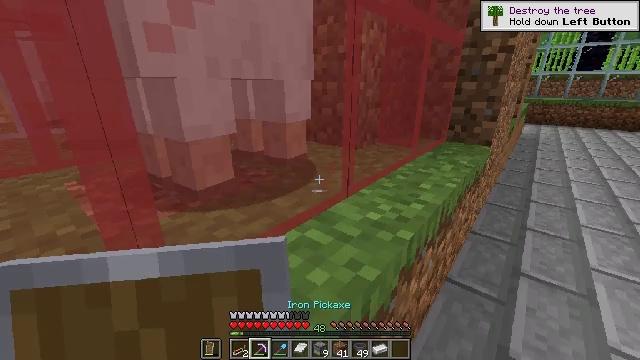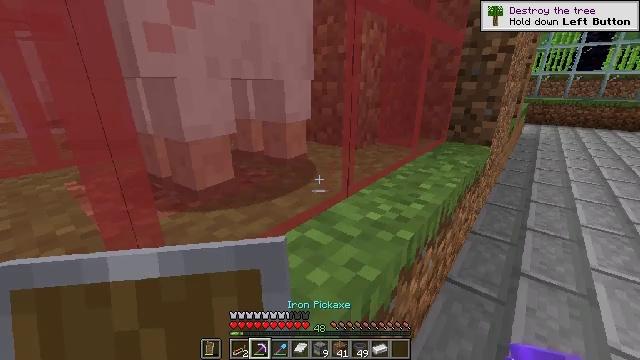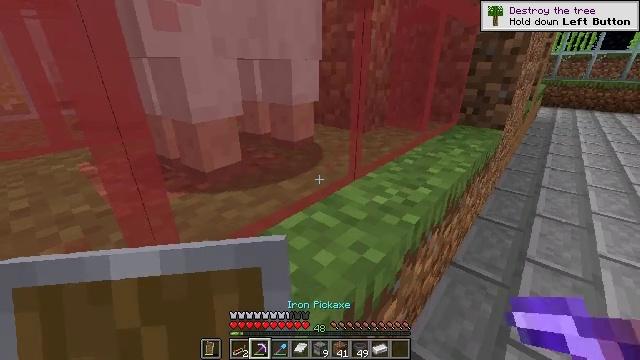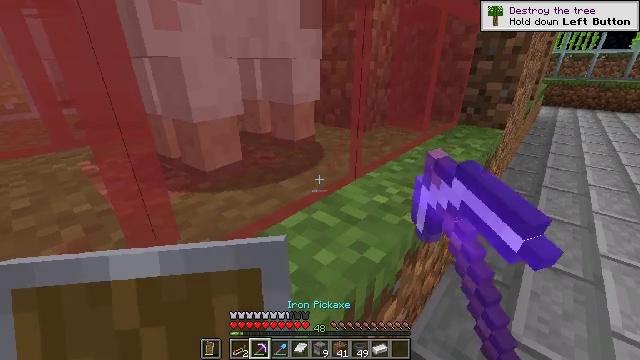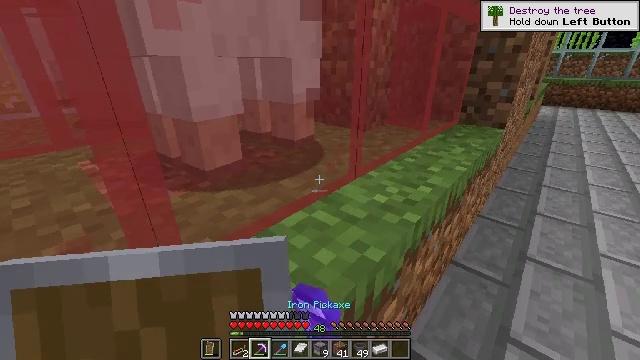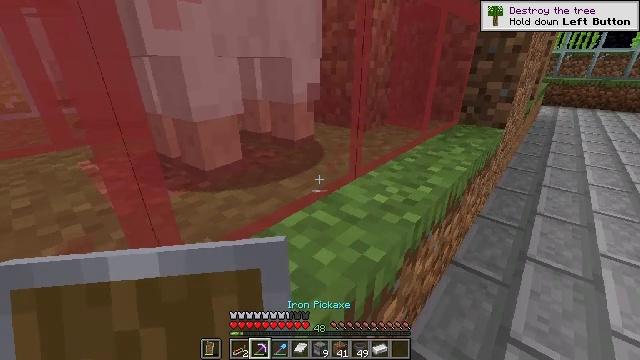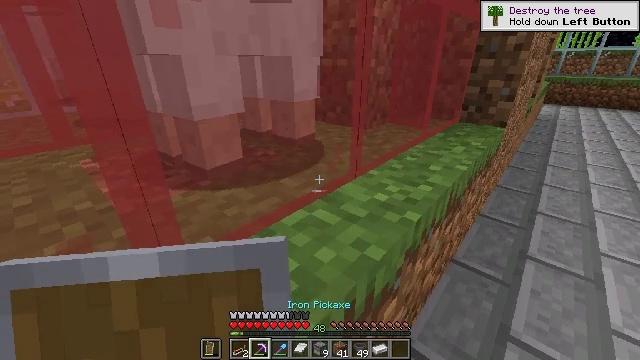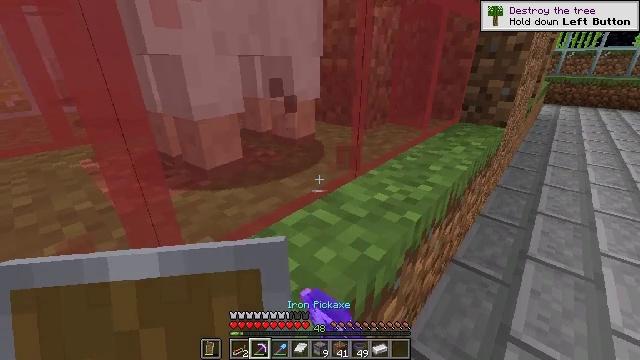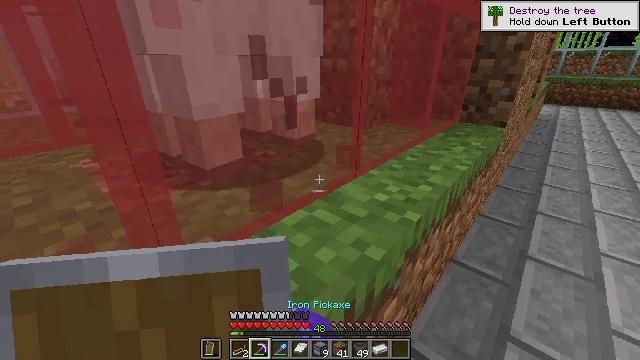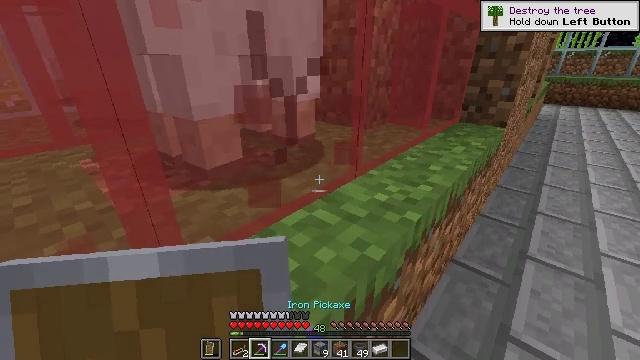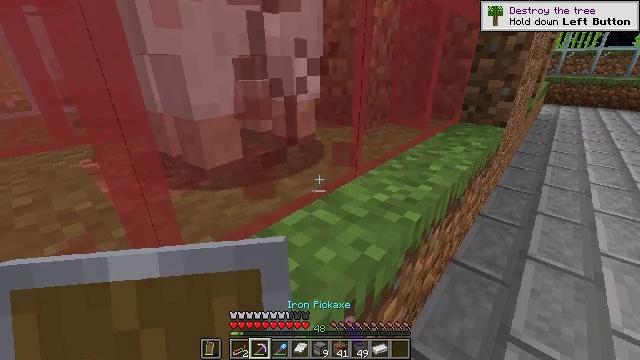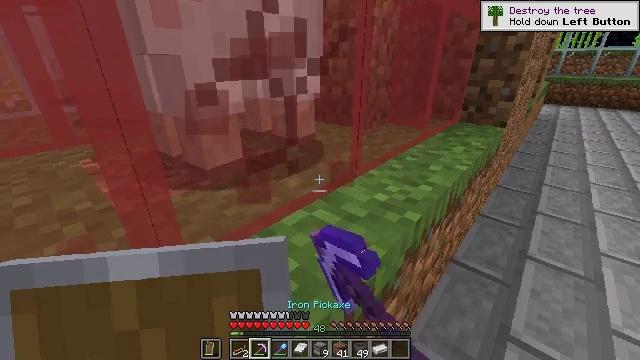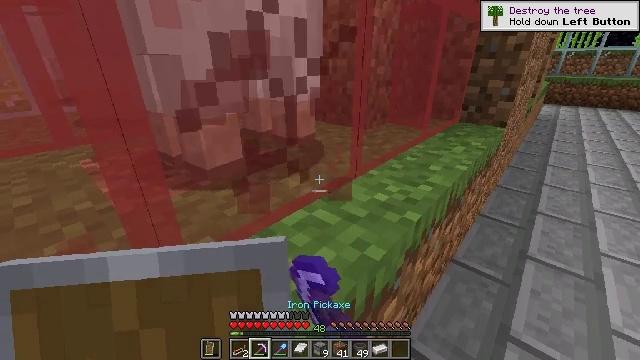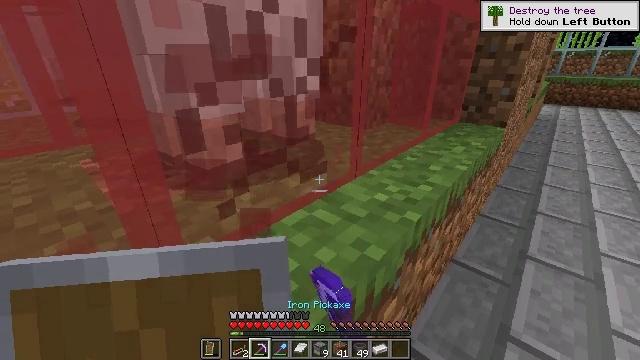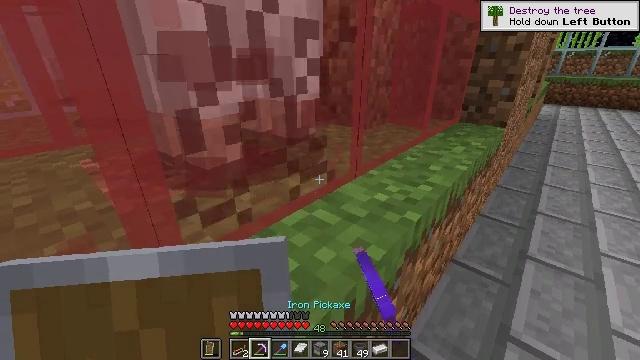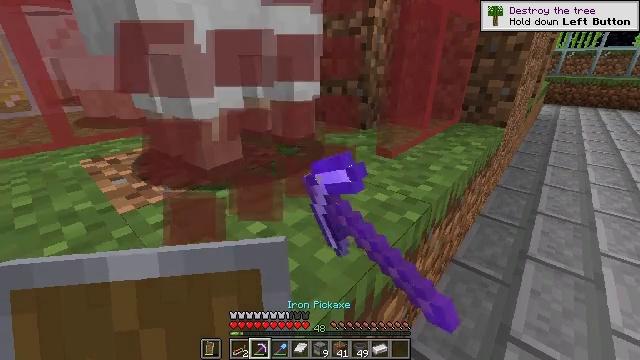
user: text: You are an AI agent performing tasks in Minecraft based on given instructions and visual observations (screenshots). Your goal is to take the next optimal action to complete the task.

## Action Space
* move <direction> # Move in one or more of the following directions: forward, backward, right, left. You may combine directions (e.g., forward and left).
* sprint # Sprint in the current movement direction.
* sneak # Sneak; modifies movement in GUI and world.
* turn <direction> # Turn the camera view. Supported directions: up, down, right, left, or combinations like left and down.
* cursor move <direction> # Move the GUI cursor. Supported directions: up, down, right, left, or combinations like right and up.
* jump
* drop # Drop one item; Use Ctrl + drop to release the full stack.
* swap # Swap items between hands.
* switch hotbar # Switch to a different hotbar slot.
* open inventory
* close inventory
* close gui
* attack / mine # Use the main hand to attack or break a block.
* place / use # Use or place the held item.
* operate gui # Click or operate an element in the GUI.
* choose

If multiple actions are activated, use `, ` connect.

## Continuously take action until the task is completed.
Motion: motion action
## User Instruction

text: Destroy the red stained glass pane to collect.
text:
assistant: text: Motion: no_op
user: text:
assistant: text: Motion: turn left and down, attack / mine
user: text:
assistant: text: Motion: attack / mine
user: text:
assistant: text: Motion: attack / mine
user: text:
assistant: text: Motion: attack / mine
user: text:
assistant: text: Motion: attack / mine
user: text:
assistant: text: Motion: attack / mine
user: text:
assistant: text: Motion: attack / mine
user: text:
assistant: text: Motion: attack / mine
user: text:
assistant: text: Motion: attack / mine
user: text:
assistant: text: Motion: attack / mine
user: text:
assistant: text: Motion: attack / mine
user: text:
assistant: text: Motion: attack / mine
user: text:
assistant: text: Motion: attack / mine
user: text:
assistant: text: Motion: attack / mine
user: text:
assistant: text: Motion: attack / mine
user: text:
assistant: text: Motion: attack / mine
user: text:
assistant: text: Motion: attack / mine
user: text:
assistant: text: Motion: no_op
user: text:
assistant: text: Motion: no_op